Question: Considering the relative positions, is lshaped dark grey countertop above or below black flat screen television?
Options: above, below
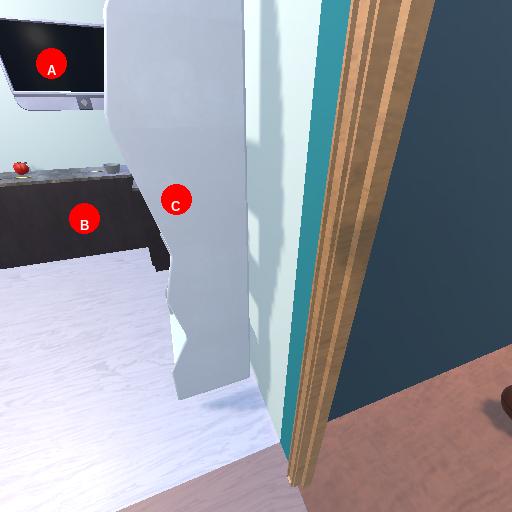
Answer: above